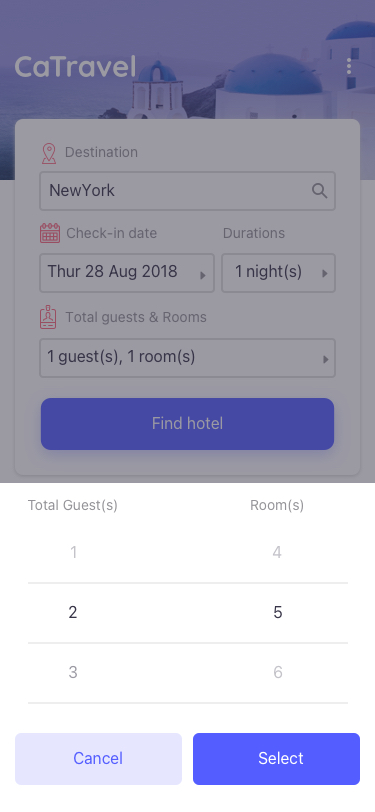
Text in this UI design:
Destination
NewYork
Thur 28 Aug 2018
1 guest(s), 1 room(s)
1 night(s)
Check-in date
Total guests & Rooms
Durations
Find hotel
Recent Searches
Anh Duong Hotel
$ 2.000
Karterádos 847 00, Greece
Have breakfast
payment at the hotel
Quynh Anh Hotel
$ 2.000
Karterádos 847 00, Greece
Have breakfast
payment at the hotel
Select
Cancel
Total Guest(s)
1
4
2
5
3
6
Room(s)